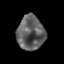
Tissue: skin
Cell type: Epithelial cells
Senescence score: 0.2113
Nuclear area (px): 922
Mean DAPI intensity: 95.431